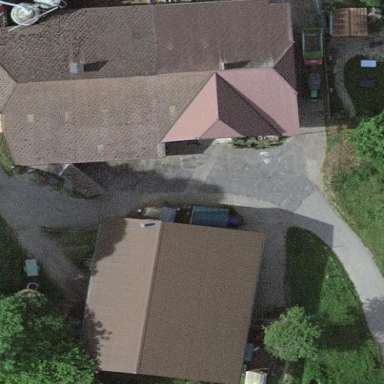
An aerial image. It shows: Farmyard area.